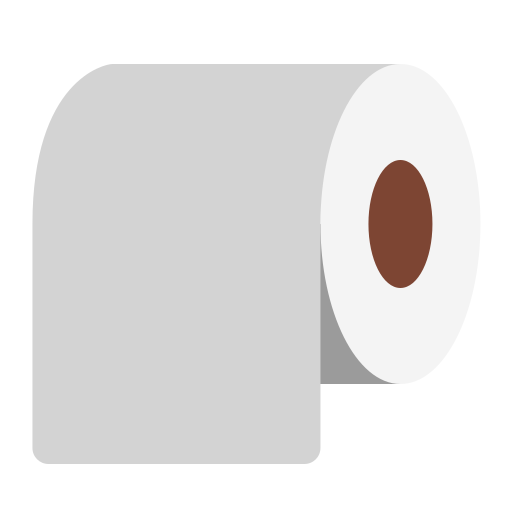
roll of paper flat